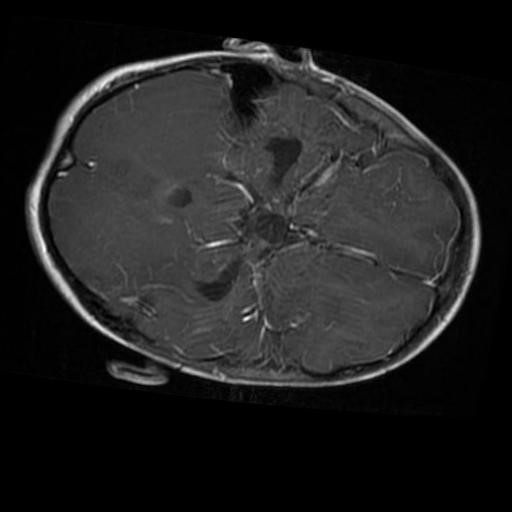
Label: brain_glioma